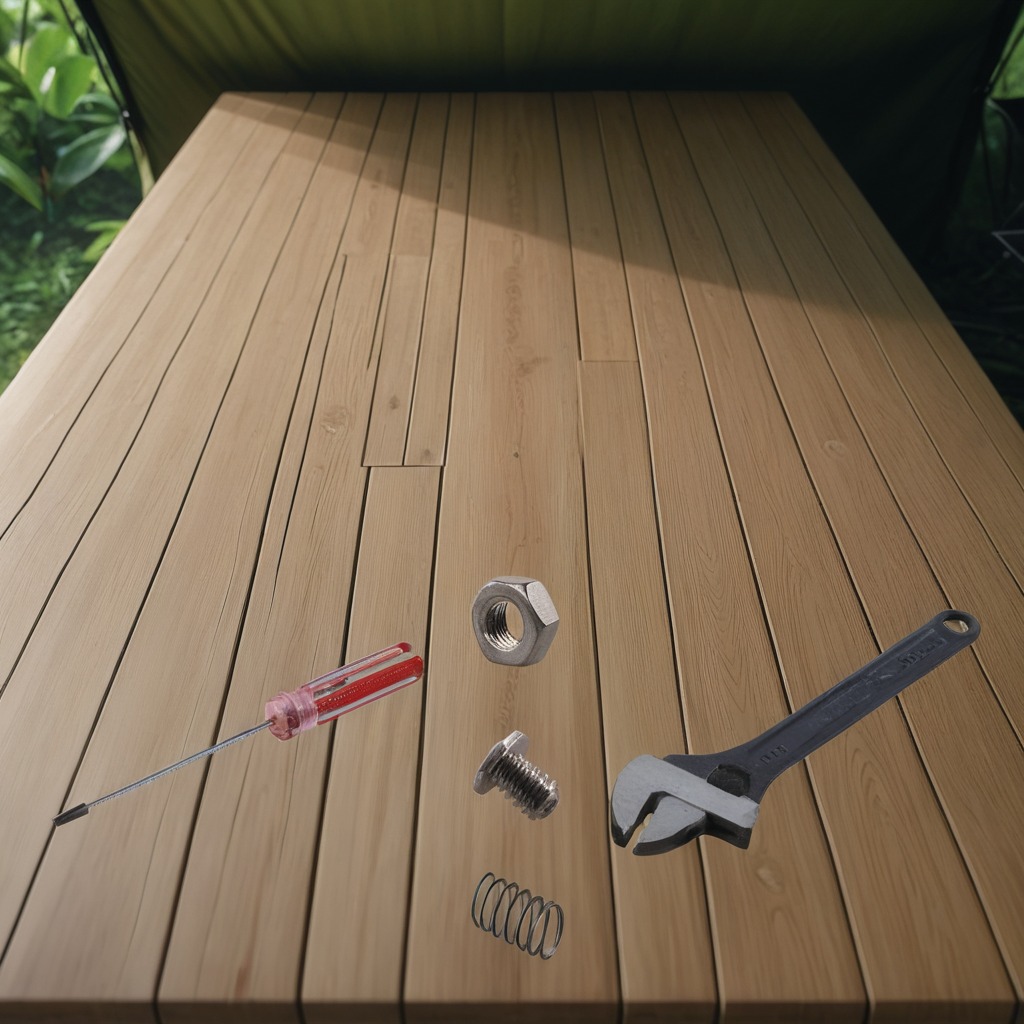
A metal machine screw, a coiled metal spring, a screwdriver, a metal nut, and a wrench are lying on a wooden table inside a jungle field workshop tent.